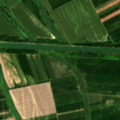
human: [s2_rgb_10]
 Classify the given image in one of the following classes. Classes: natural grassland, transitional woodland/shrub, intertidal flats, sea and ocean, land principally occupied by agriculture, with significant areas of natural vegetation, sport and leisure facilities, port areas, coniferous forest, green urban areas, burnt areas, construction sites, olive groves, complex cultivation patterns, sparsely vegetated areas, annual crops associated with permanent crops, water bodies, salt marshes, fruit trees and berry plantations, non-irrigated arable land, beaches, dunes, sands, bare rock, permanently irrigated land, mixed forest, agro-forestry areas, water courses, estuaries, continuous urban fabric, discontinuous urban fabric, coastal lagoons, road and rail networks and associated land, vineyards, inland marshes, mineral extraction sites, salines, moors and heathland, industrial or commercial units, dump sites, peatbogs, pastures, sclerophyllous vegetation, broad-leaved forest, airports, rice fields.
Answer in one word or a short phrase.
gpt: non-irrigated arable land, transitional woodland/shrub, inland marshes, water courses